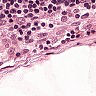
Metastatic tissue present: no